Aerial crown-view tile of a tropical tree (Barro Colorado Island, Panama), acquired 20240813:
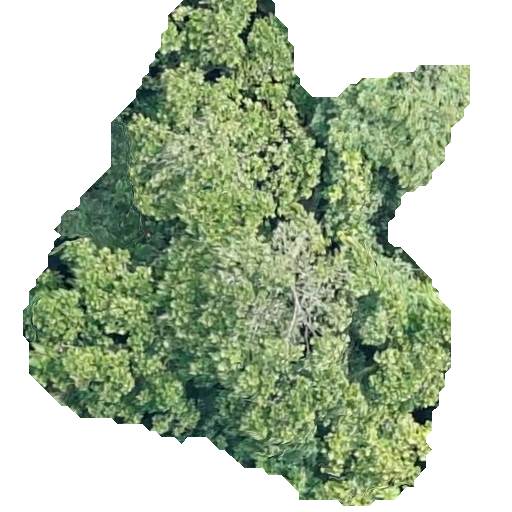
Species: Anacardium excelsum
GBIF accepted scientific name: Anacardium excelsum
Crown area: 229.233 m²